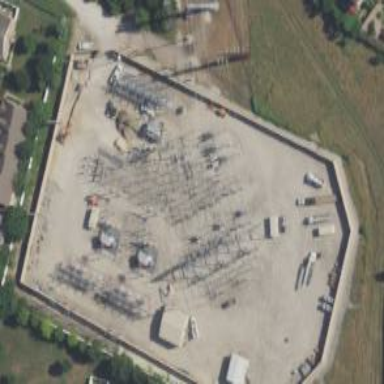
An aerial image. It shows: Switch for power supply.